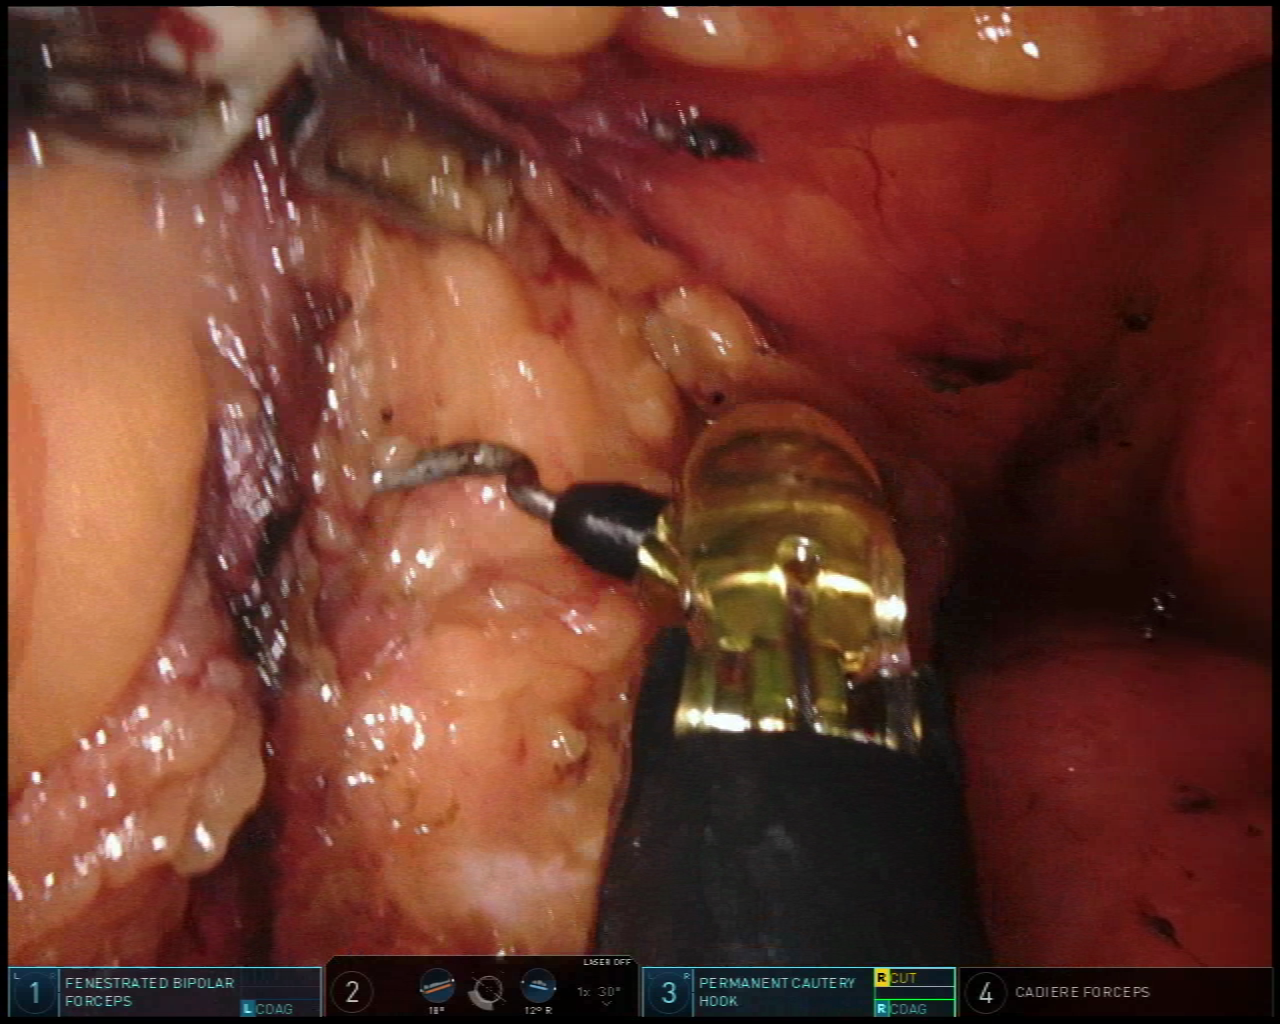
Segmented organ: pancreas
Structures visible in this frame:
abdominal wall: no
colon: no
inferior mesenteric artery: no
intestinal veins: no
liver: no
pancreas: yes
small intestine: no
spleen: no
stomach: no
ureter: no
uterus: no
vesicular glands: no